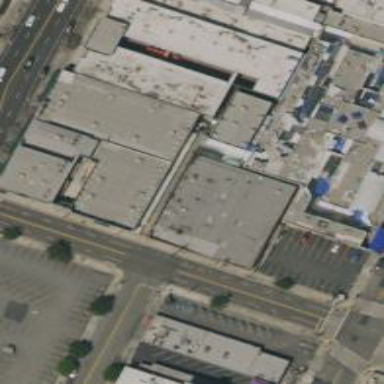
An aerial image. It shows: Commercial building.